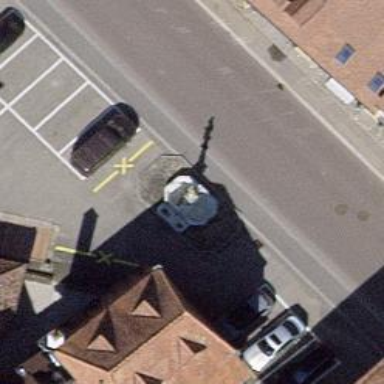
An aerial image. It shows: Fountain.